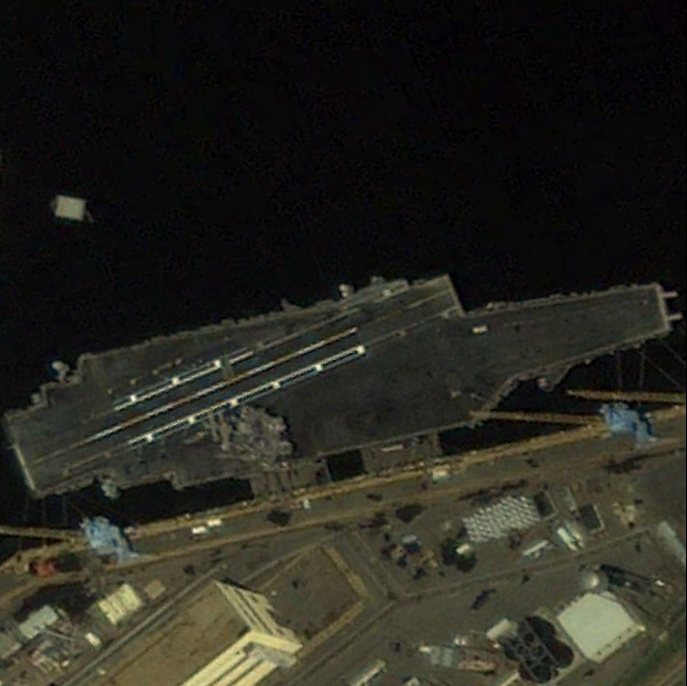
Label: aircraft_carrier